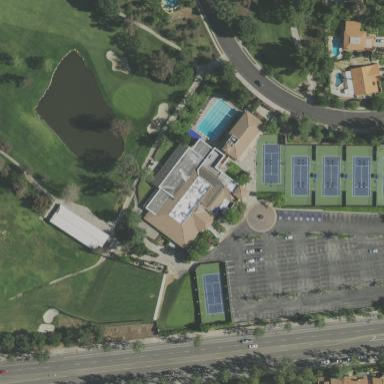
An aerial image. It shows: Building near golf course.